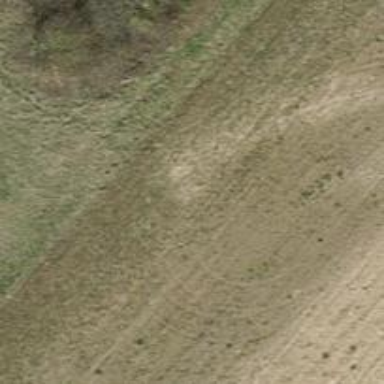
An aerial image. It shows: Grassy path.